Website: lowes
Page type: customer-info-address
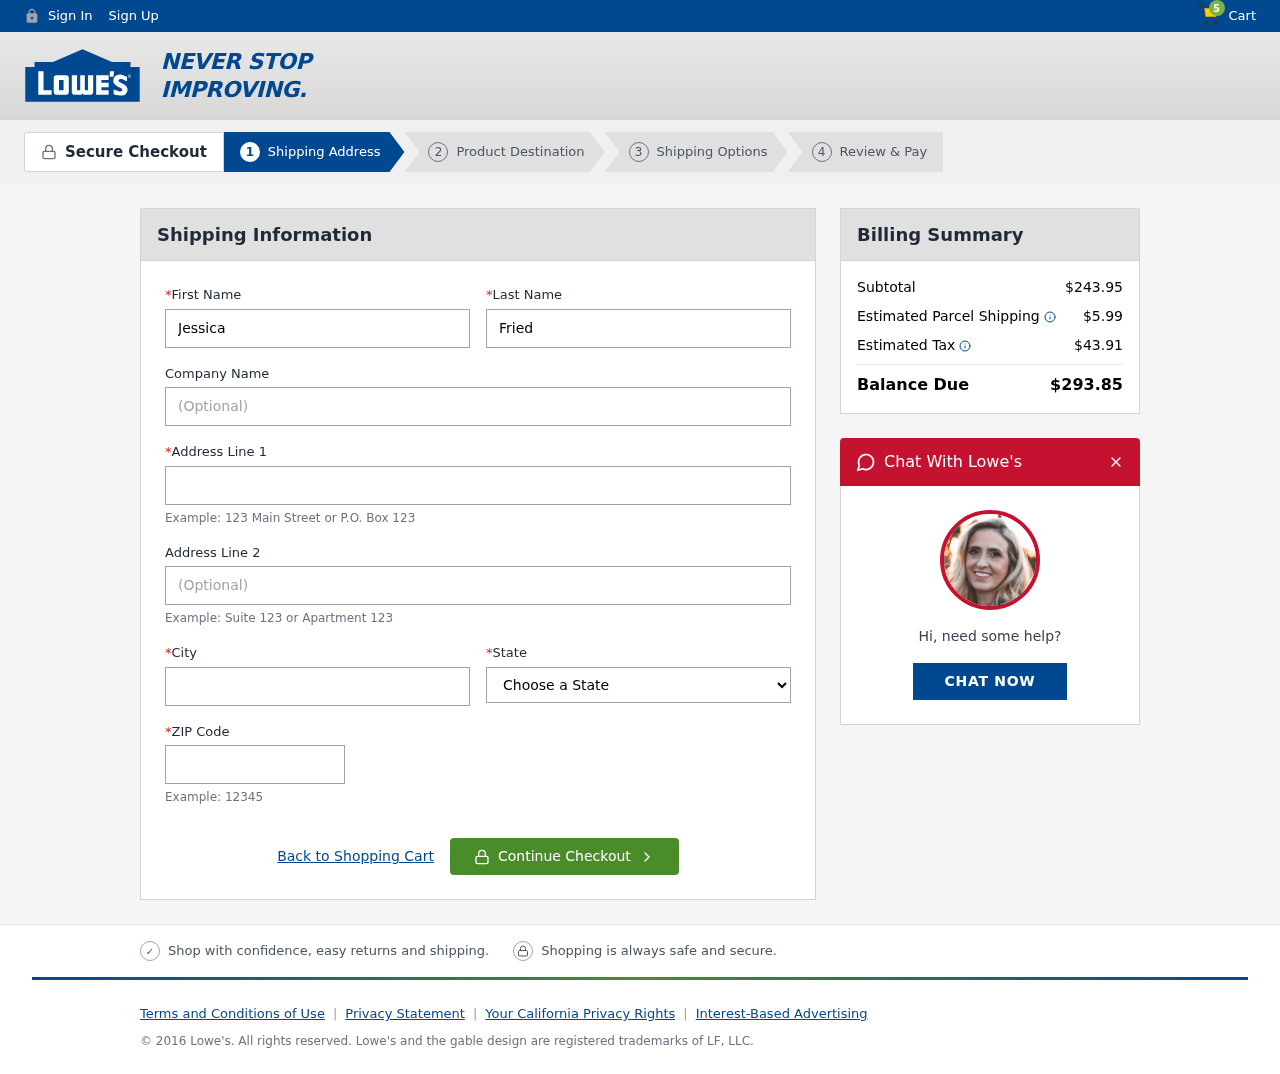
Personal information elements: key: PII_CITY
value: Hughesmouth
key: PII_FIRSTNAME
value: Jessica
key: PII_LASTNAME
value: Friedman
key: PII_POSTCODE
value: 33835
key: PII_STATE
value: Maryland
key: PII_STREET
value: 428 Stafford Fall Suite 286
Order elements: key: ORDER_NUM_ITEMS
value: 5
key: ORDER_SUBTOTAL
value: $243.95
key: ORDER_SHIPPING_COST
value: $5.99
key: ORDER_TAX
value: $43.91
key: ORDER_TOTAL
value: $293.85